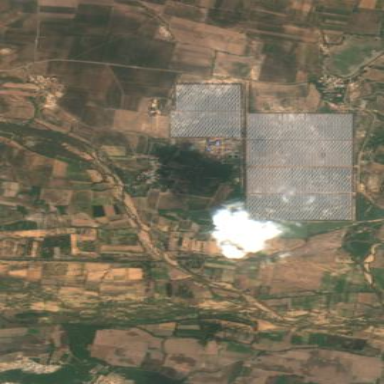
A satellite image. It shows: Solar power plant with solar thermal collectors. It generates electricity.